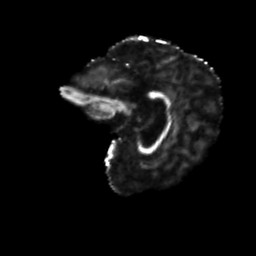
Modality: FA
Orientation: sagittal
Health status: ill
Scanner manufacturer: siemens
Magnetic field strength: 3 T
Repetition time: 6.8 s
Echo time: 0.097 s